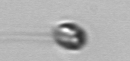
Label: flagellate